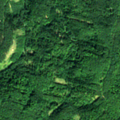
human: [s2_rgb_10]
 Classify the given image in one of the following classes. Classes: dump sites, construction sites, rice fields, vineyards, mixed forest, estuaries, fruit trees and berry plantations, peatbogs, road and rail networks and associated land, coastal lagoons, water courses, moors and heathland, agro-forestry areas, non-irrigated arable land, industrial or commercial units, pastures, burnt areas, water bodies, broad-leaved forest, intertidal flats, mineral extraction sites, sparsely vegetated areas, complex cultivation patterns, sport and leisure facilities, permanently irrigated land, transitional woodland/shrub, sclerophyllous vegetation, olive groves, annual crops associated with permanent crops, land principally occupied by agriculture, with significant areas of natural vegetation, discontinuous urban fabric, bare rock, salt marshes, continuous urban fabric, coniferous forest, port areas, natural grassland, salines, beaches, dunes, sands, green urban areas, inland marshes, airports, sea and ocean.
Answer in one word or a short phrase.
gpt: broad-leaved forest, mixed forest